Field crop: maize
Growth stage: 2
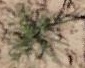
Species: salsola